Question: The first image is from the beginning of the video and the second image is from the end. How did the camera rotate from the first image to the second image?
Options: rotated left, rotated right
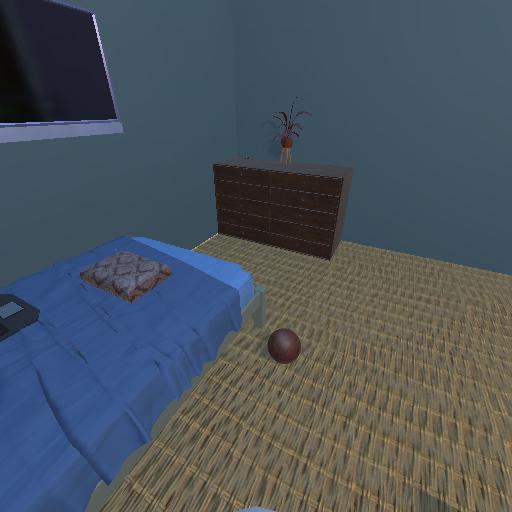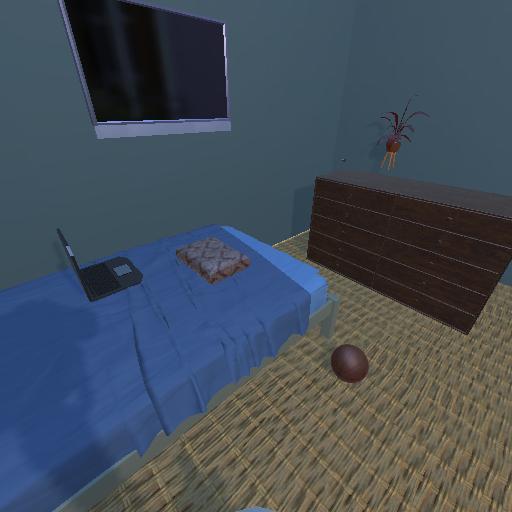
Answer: rotated left